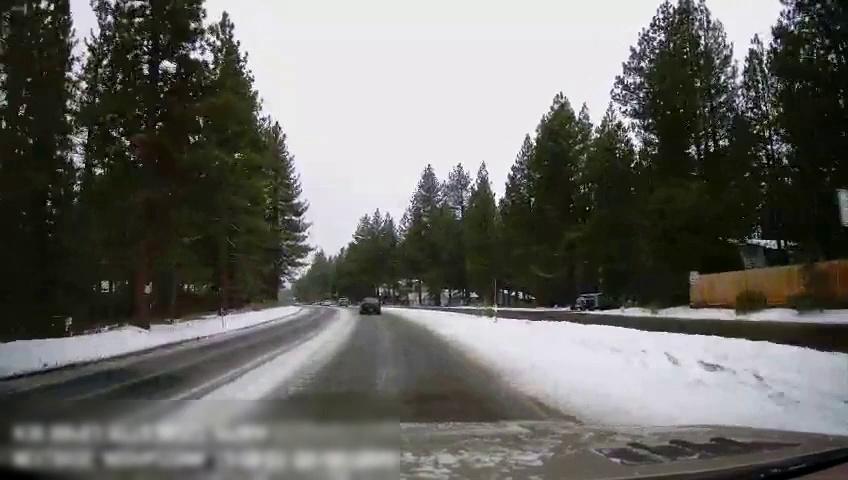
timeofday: Day
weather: Snowy
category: Drivable Space
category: Drivable Space
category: Vehicles | Car
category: Vehicles | Car
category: Vehicles | Car
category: Vehicles | SUV
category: Traffic | Signs